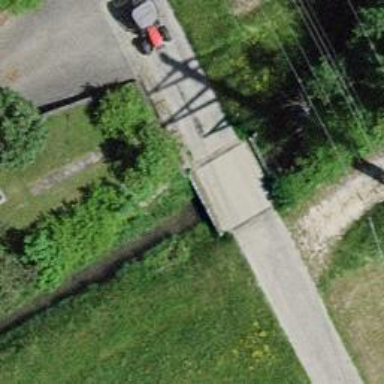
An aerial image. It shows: Residential road with asphalt surface that features bridge.